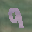
Label: 9